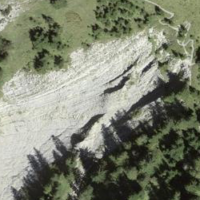
EUNIS habitat code: 26
Species observed at this site:
Campanula glomerata
Anemonastrum narcissiflorum